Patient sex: F
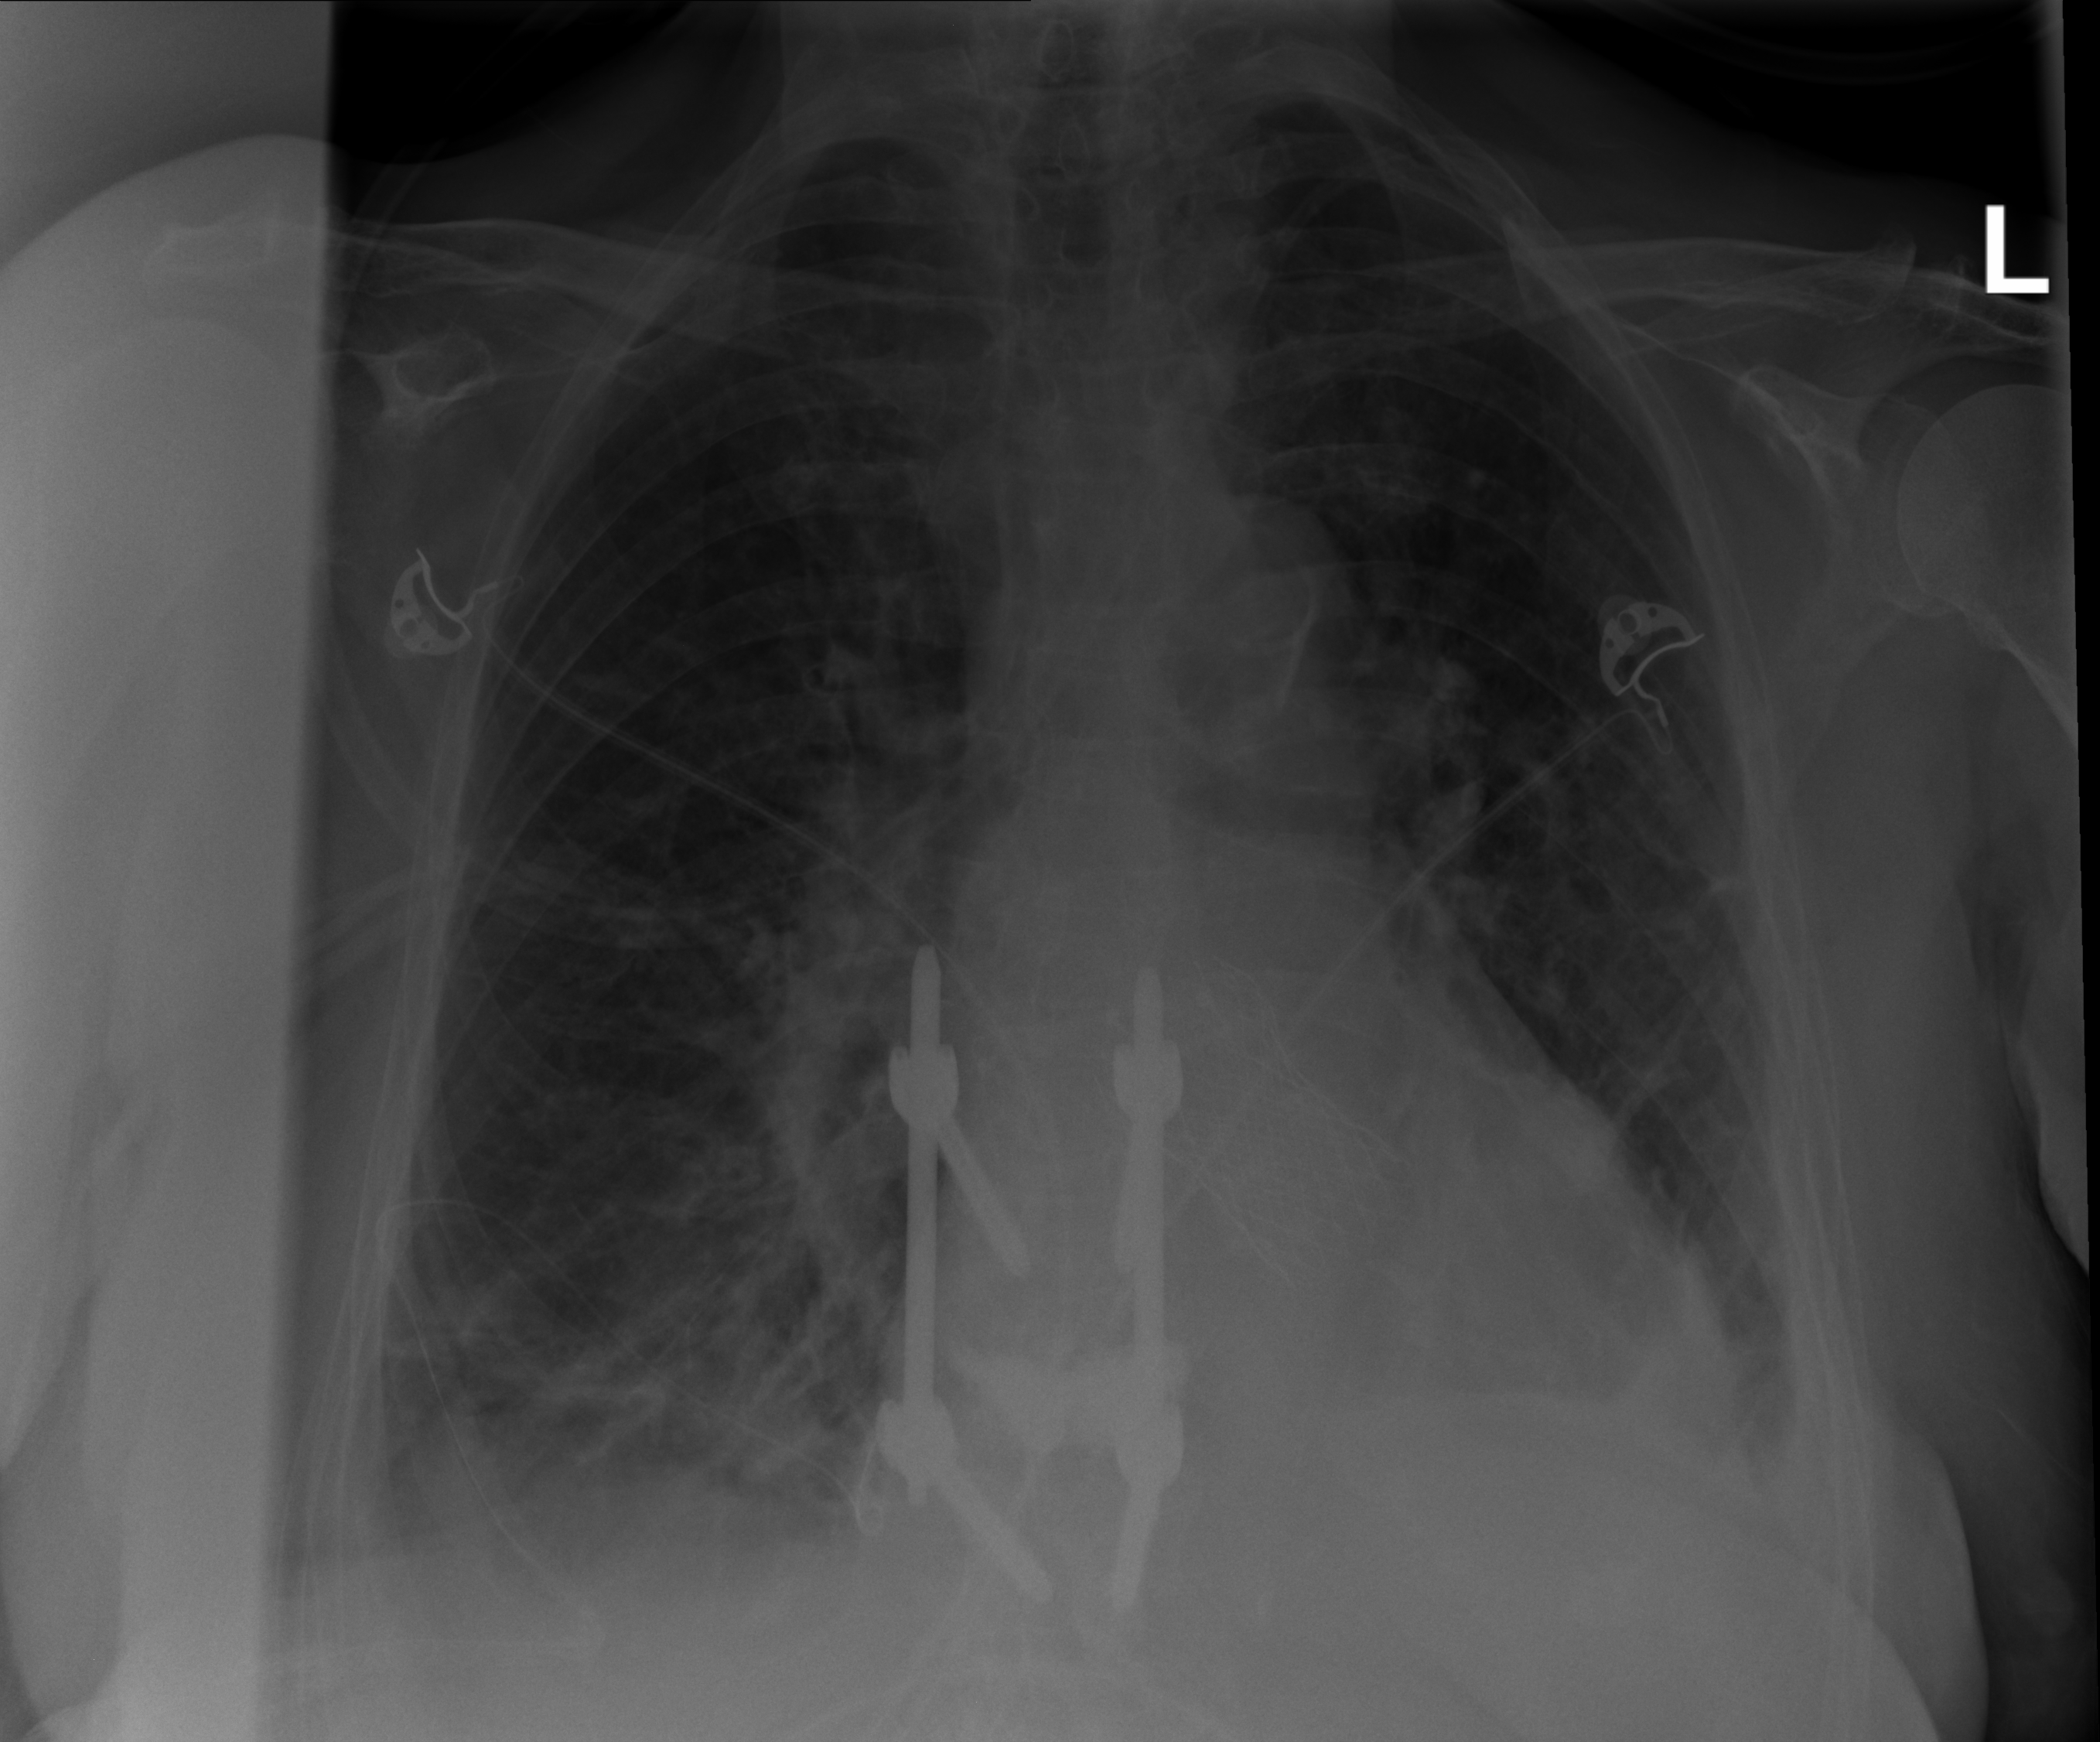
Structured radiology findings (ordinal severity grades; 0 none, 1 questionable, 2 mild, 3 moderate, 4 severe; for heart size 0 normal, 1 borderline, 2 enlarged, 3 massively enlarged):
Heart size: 1
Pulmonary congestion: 0
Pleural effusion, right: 2
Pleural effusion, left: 2
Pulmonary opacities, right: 0
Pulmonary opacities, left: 0
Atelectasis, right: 2
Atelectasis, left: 1